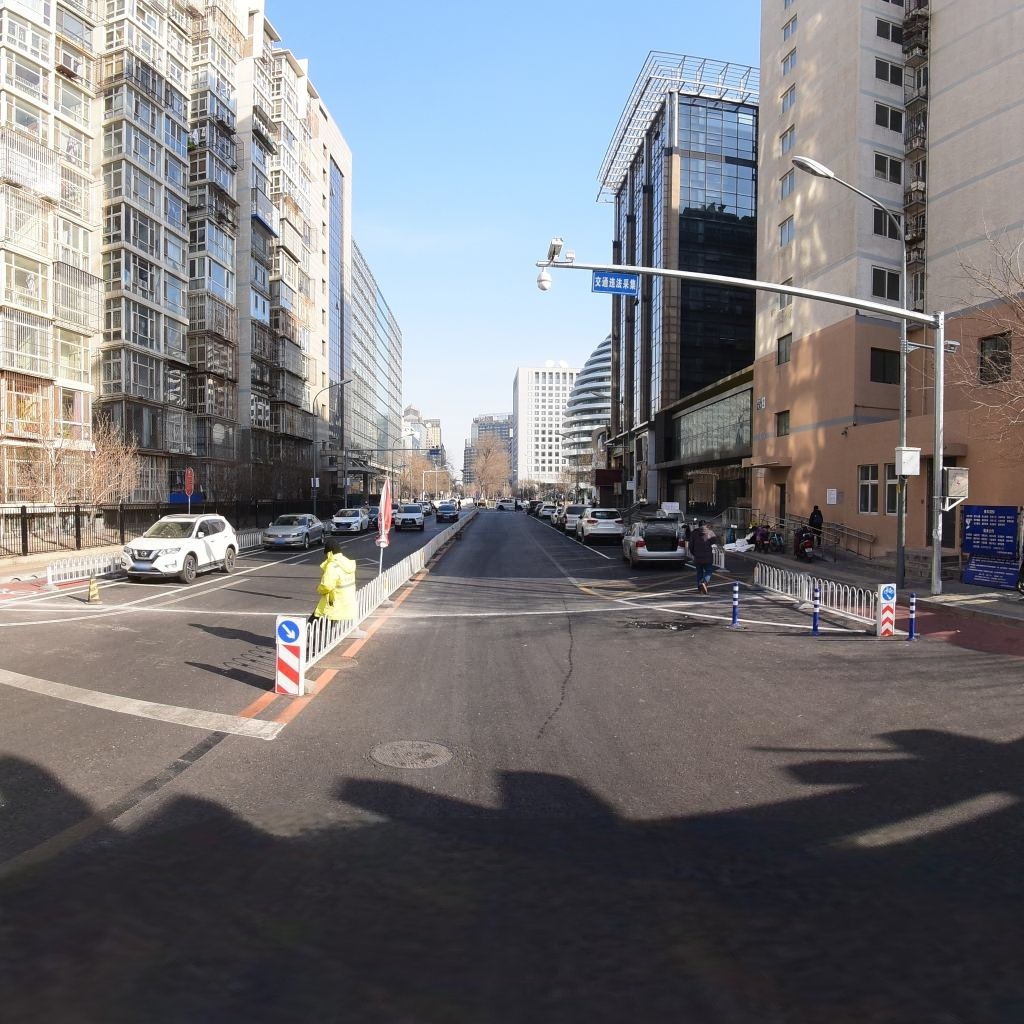
Region: Dongcheng
Road damage annotations: longitudinal crack, manhole cover, manhole cover